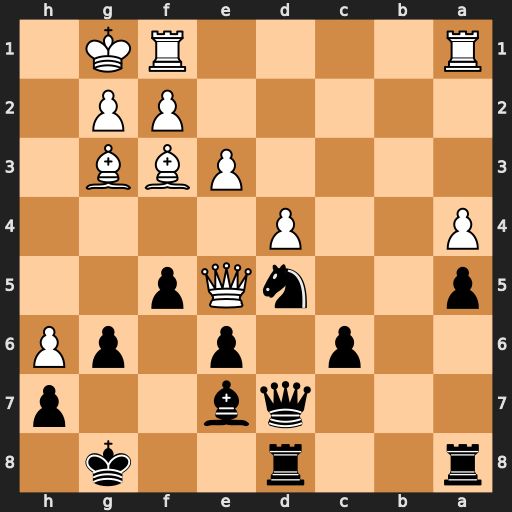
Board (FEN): r2r2k1/3qb2p/2p1p1pP/p2nQp2/P2P4/4PBB1/5PP1/R4RK1
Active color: b
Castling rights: -
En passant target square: -
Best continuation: Bf6 Qd6 Qxd6